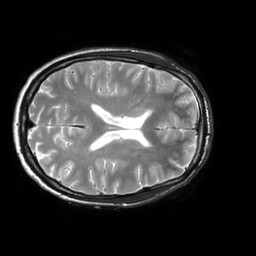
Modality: T2w
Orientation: axial
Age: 23
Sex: male
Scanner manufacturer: philips
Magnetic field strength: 3 T
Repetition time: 3 s
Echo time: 0.08 s